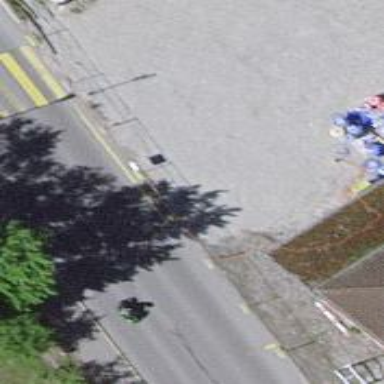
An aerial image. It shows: Bus stop with platform for public transport.